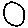
Label: circle